Question: I have an app that opens MSWord via Interop
'''
wrdApp = new Word.Application();
wrdApp.Visible = false;
'''
So that while debugging, if I jsut kill the session, I'm left with a bunch of instances of WINWORD.EXE*32 running.
Is there a way to make these instances visible... Keeping in mind that the program that created these instances is closed.
And yes the running program does clean up any instances it opens.

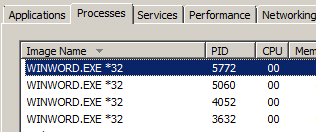
Answer: Try this:
'''
Word.Application App = (Word.Application)System.Runtime.InteropServices.Marshal.GetActiveObject("Word.Application");
'''
If it does not work, use this:
'''
System.Type objAppType = System.Type.GetTypeFromProgID("Word.Application");
object objApp = System.Runtime.InteropServices.Marshal.GetActiveObject("Word.Application");
objAppType.InvokeMember("Quit", System.Reflection.BindingFlags.InvokeMethod, null, objApp, null);
'''